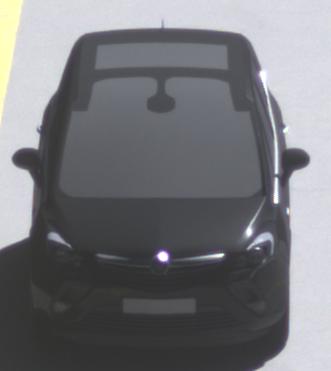
Make: Opel
Model: Zafira Tourer 1.8
Detailed model: Zafira (C) Tourer
Model produced from: 2012/01
Model produced until: 2015/06
Doors: 5
Color: black
Road condition: dry road
Daytime: morning or afternoon
Contrast: high contrast